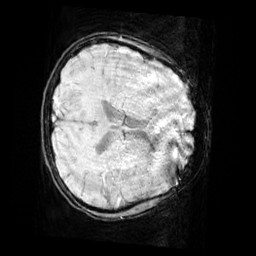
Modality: SWI
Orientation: axial
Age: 11
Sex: male
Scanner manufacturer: siemens
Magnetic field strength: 3 T
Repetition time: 0.027 s
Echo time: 0.02 s